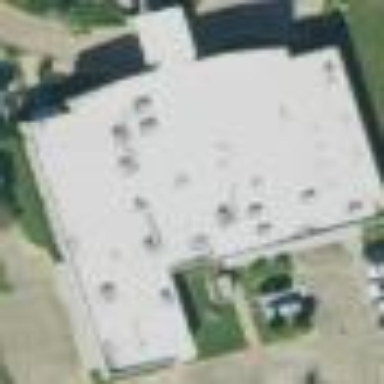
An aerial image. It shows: Commercial building.